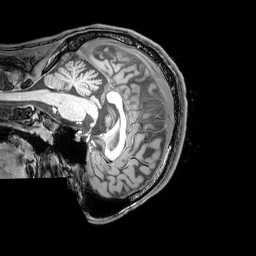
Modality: T1w
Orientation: sagittal
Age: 26
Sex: male
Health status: healthy
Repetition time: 0.081 s
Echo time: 0.037 s